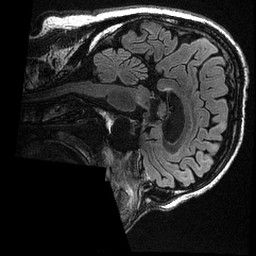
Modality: T2w
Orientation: sagittal
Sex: male
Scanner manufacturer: ge
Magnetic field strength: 3 T
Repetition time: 6 s
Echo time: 0.1282 s